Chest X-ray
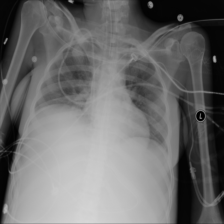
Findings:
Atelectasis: positive
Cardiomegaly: negative
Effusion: negative
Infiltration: negative
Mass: negative
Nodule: negative
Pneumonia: negative
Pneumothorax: negative
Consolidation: negative
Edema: negative
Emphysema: negative
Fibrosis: negative
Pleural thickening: negative
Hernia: negative